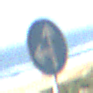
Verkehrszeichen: VorgeschriebeneFahrtrichtungGeradeausOderLinks
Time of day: MorningAfternoon
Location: Outdoor (Urban)
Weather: Clear
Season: NotSpecified
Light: Natural